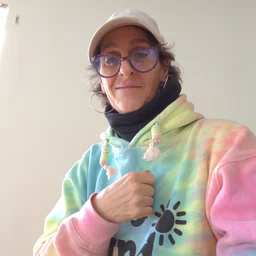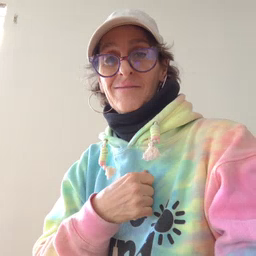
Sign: goose